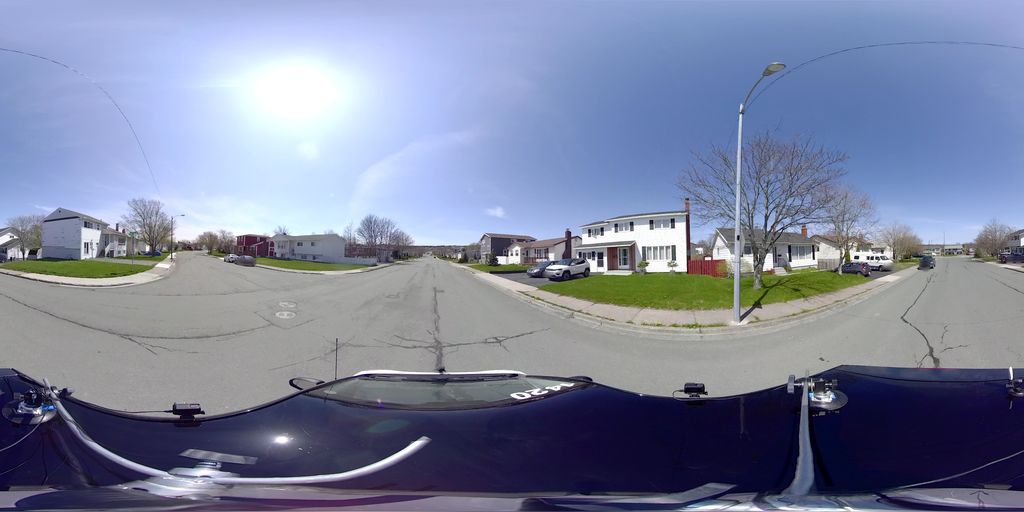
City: st_johns